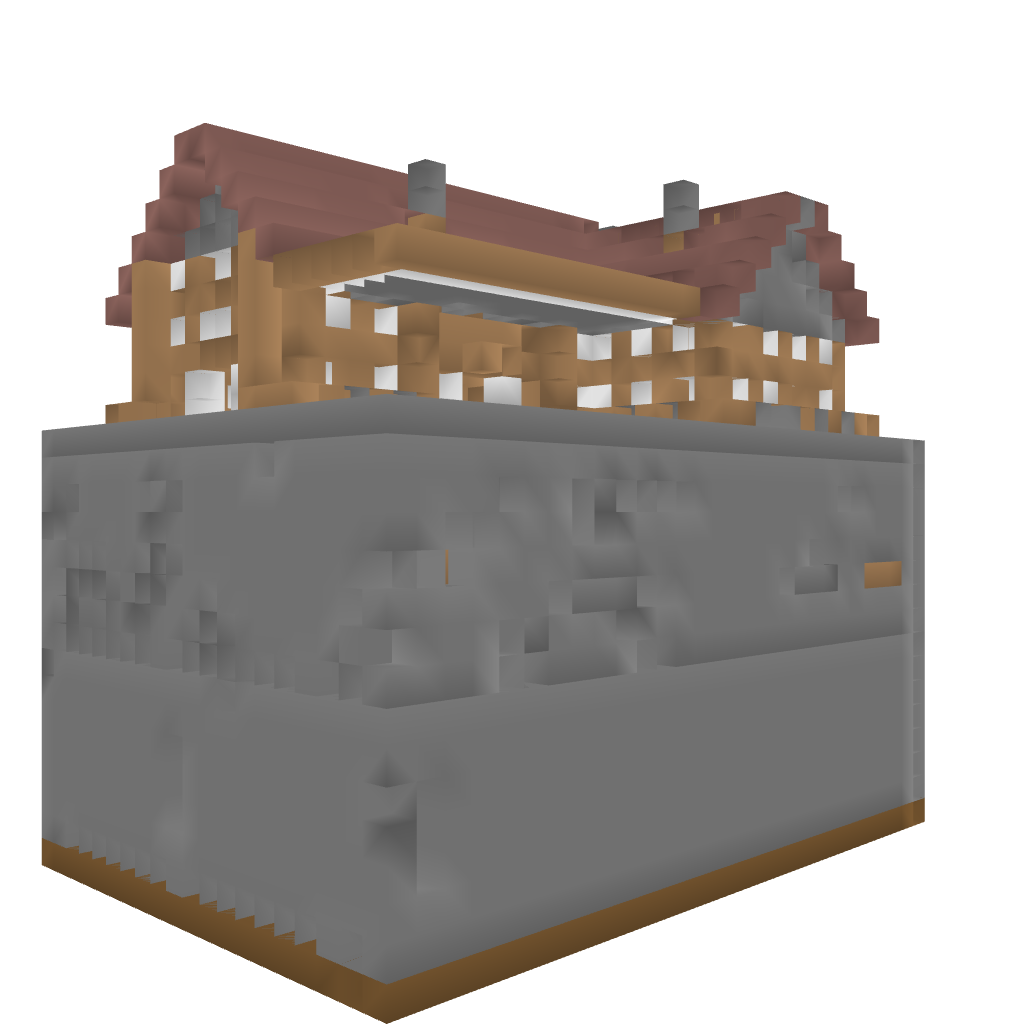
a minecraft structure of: Nice village train station high quality a lot of earth